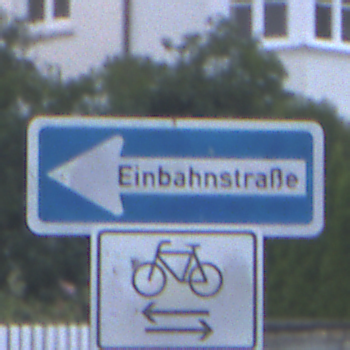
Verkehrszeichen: EinbahnstrasseLinksweisend
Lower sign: RichtungsangabeDurchPfeile9
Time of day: SunriseSunset
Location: Outdoor (Urban)
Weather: PartlyCloudy
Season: NotSpecified
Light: Natural